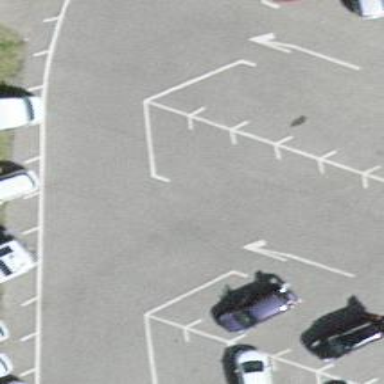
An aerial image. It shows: Asphalt parking aisle road.